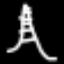
Label: The Eiffel Tower